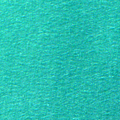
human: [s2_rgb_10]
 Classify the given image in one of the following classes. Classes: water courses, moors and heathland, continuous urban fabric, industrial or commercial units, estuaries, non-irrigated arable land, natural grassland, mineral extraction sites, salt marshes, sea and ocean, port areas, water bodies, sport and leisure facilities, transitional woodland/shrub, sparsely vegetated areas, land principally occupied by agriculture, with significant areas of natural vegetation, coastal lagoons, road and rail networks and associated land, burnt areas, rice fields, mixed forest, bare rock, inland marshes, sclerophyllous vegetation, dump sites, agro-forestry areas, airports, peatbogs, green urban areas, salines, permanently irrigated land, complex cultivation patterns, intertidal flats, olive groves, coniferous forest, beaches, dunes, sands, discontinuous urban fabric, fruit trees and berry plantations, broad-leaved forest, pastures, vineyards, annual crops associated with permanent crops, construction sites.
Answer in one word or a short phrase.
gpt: sea and ocean